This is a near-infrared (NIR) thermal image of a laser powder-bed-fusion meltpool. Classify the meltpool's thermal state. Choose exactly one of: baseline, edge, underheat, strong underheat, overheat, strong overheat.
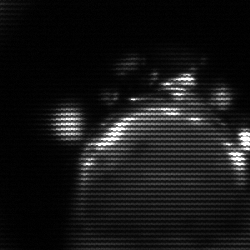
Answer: edge